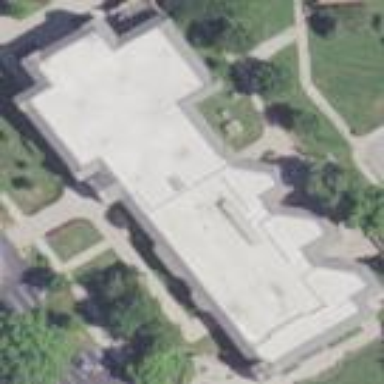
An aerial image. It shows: University building.